Question: I am using jquery data tables.
i want to have the sort arrows applied to the second row of the table not the first.
HTML:
'''
<table id="tableUsers" class="datatable">
<thead>
<tr class="filterRow">
<td></td>
<td></td>
<td data-rownum="2">
@Html.Partial("_FilterDropDown", Model.RoleList)
</td>
<td></td>
<td></td>
<td></td>
<td data-rownum="8">
@Html.Partial("_FilterDropDown", Model.EnabledList)
</td>
<td></td>
<td></td>
</tr>
<tr>
<th class="width-110">User name
</th>
<th class="width-110">Name
</th>
<th class="width-110">Role
</th>
<th class="width-200">Email
</th>
<th class="width-90">Created
</th>
<th>DateSort
</th>
<th class="width-80">Enabled
</th>
<th class="width-90">Action
</th>
<th>EnabledSort
</th>
</tr>
</thead>
<tbody>
<tr>
<td></td>
</tr>
</tbody>
</table>
'''
This is what it looks like:

I want the arrows on the second row. Thanks
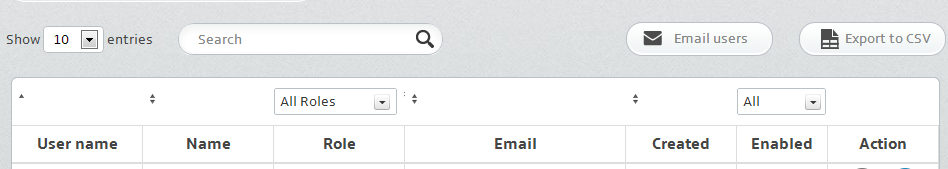
Answer: '''
// copy the filter row
var filterRow = $("#tableUsers .filterRow").clone();
// remove the filter row
$("#tableUsers .filterRow").remove();
// initialize the data table
$("#tableUsers").dataTable();
// re-add the filter row
$("#tableUsers thead tr:first").before(filterRow);
'''